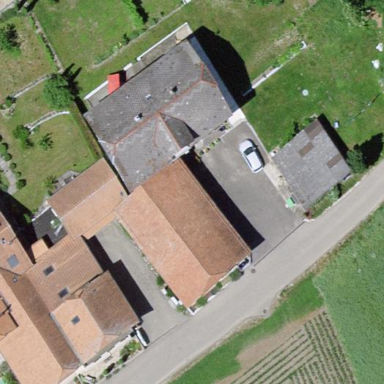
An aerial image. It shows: Farm building.